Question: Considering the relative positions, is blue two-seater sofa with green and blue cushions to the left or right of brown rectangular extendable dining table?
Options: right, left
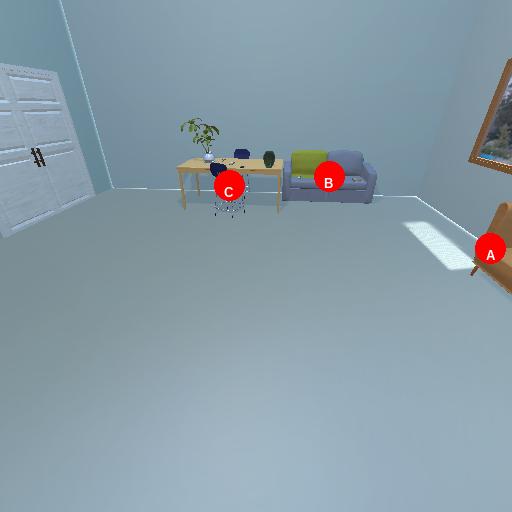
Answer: right